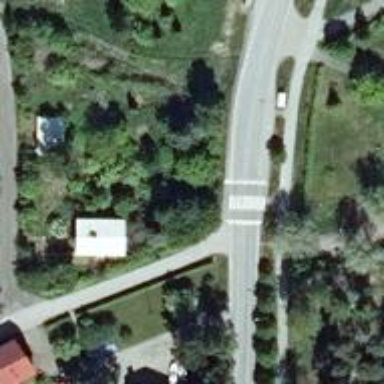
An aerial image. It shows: Crossing on the road.